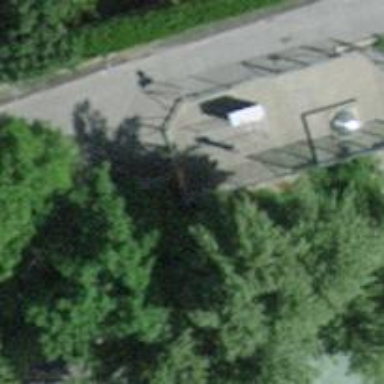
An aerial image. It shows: Pole with roof-covered pipeline marker.